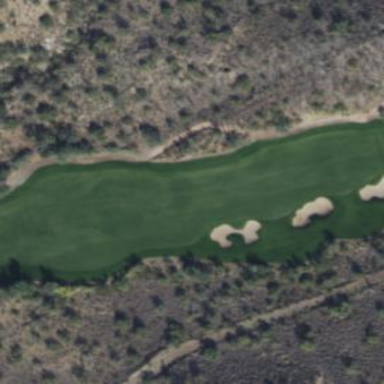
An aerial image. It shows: Area with grass used as rough in golf course.